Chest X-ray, PA view. Patient: 71 years old, sex M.
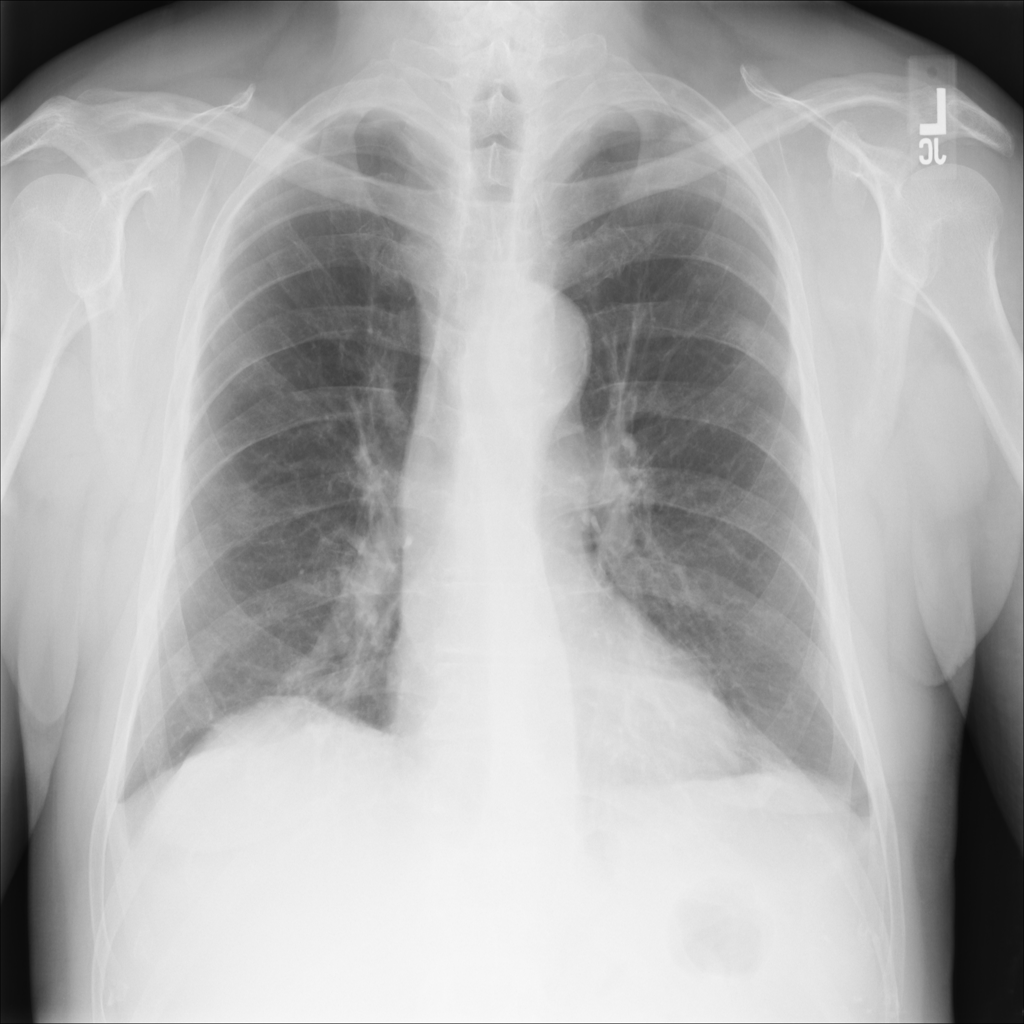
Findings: No Finding